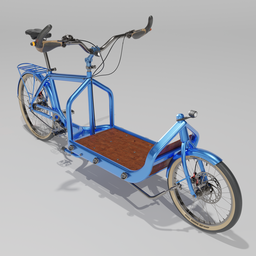
Label: mechanical